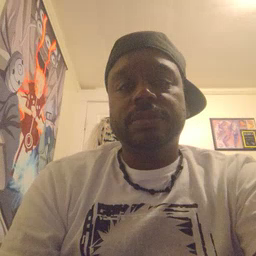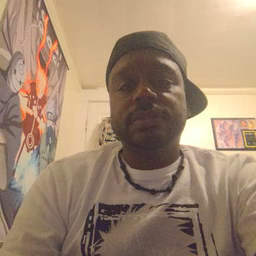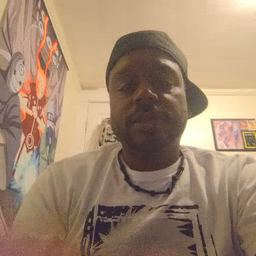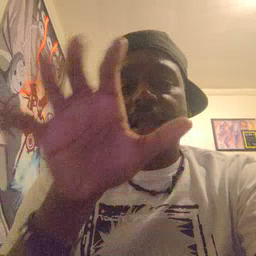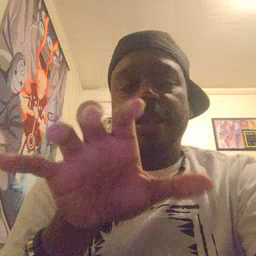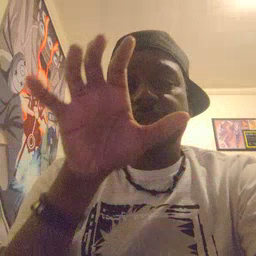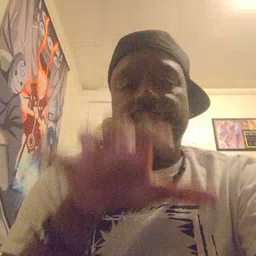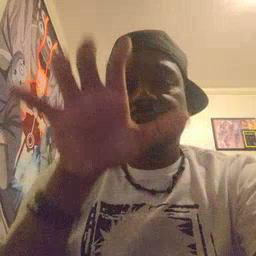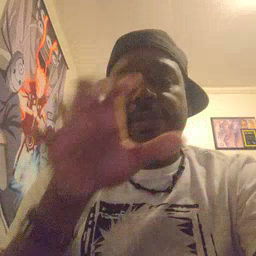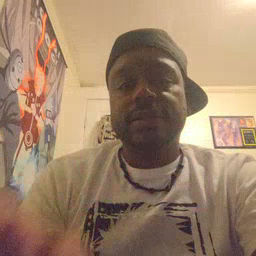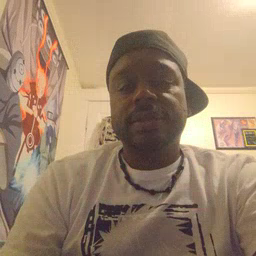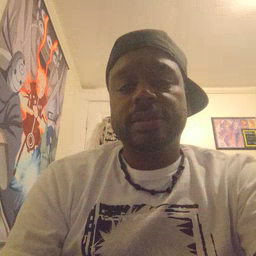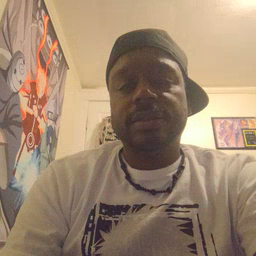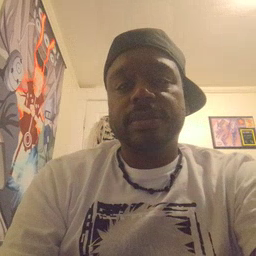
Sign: alligator